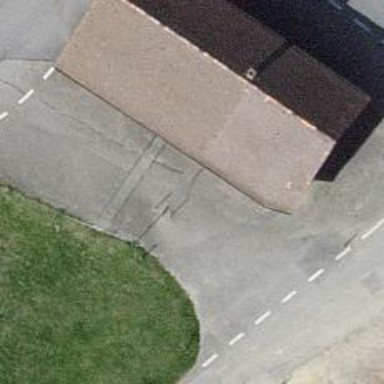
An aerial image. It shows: Smooth asphalt road in residential area.